Interaction volume radius: 10 \u00c5
Interaction volume height: 30 \u00c5
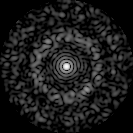
Disorder parameter: 0.8151